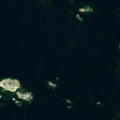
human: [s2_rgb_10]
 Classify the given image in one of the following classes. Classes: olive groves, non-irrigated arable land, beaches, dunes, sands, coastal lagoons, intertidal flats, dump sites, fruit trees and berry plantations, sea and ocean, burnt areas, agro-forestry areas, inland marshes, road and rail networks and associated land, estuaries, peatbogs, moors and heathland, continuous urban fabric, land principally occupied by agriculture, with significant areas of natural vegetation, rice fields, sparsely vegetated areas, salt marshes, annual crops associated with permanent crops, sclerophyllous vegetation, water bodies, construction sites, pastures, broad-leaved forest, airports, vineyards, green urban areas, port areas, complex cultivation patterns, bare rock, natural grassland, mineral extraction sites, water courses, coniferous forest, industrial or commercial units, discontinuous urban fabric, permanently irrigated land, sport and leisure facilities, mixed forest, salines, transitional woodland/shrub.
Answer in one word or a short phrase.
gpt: sea and ocean